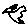
Label: bird